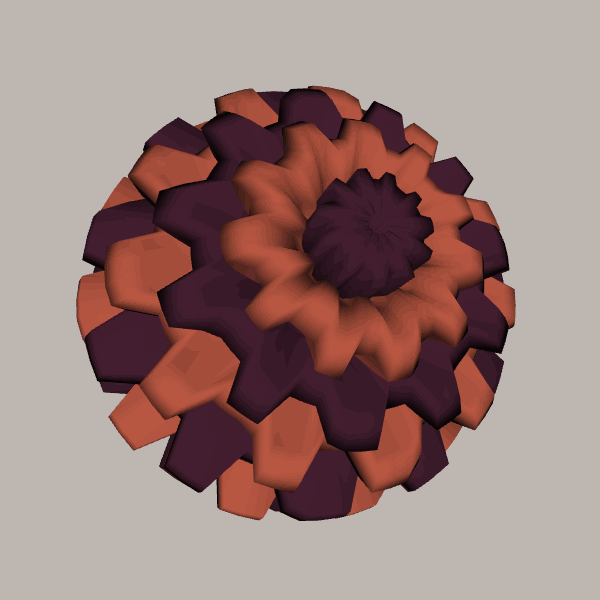
Background: light